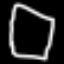
Label: square